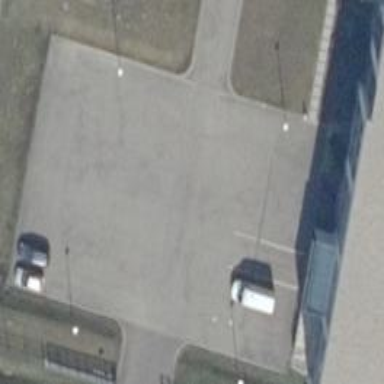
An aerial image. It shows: Parking area.